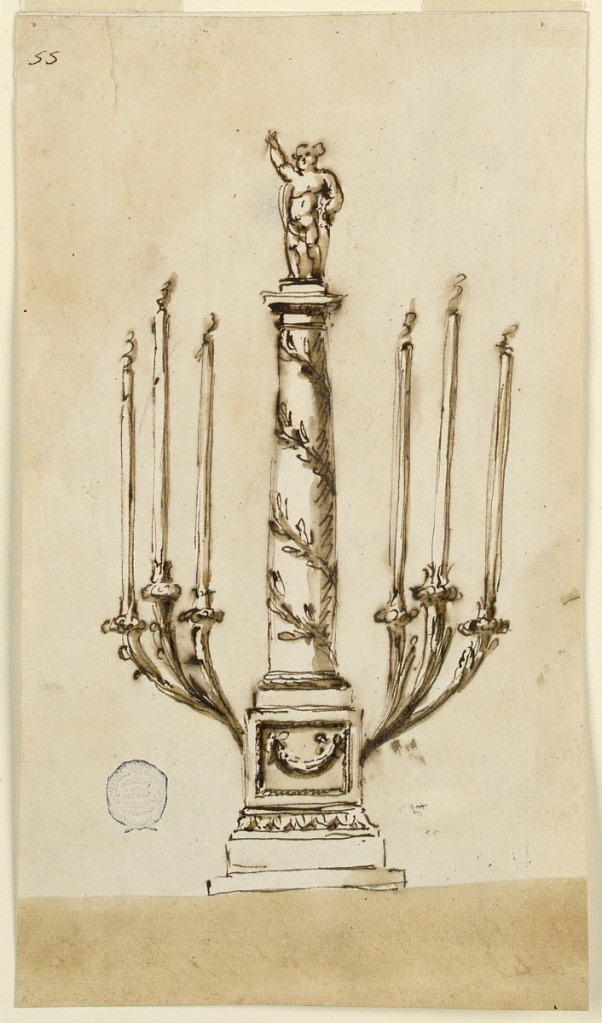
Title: Candlestick
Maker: Giuseppe Barberi, Italian, 1746–1809
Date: late 18th century
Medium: Pen and brown ink, brush and brown wash on off-white laid paper, lined
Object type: Drawing
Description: Design for a six armed candlestick in the form of a column with figure, possibly the young Dionysos at top.